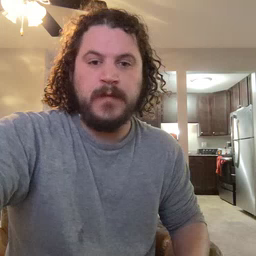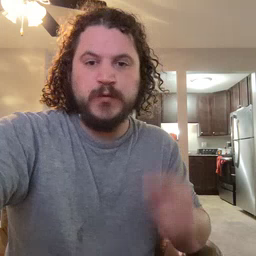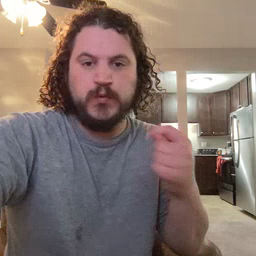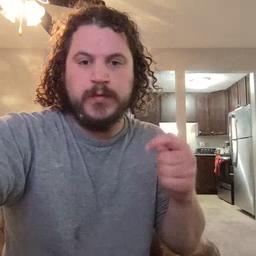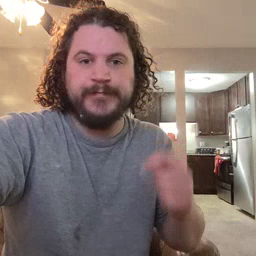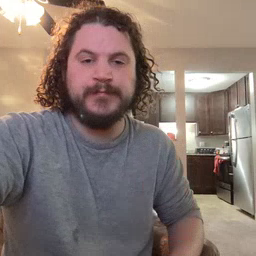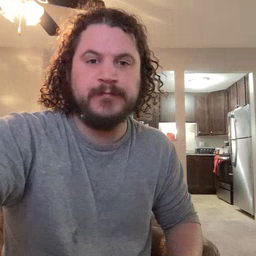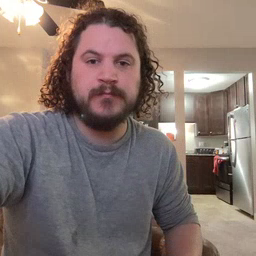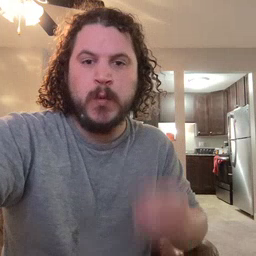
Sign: toy